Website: lowes
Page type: added-to-cart
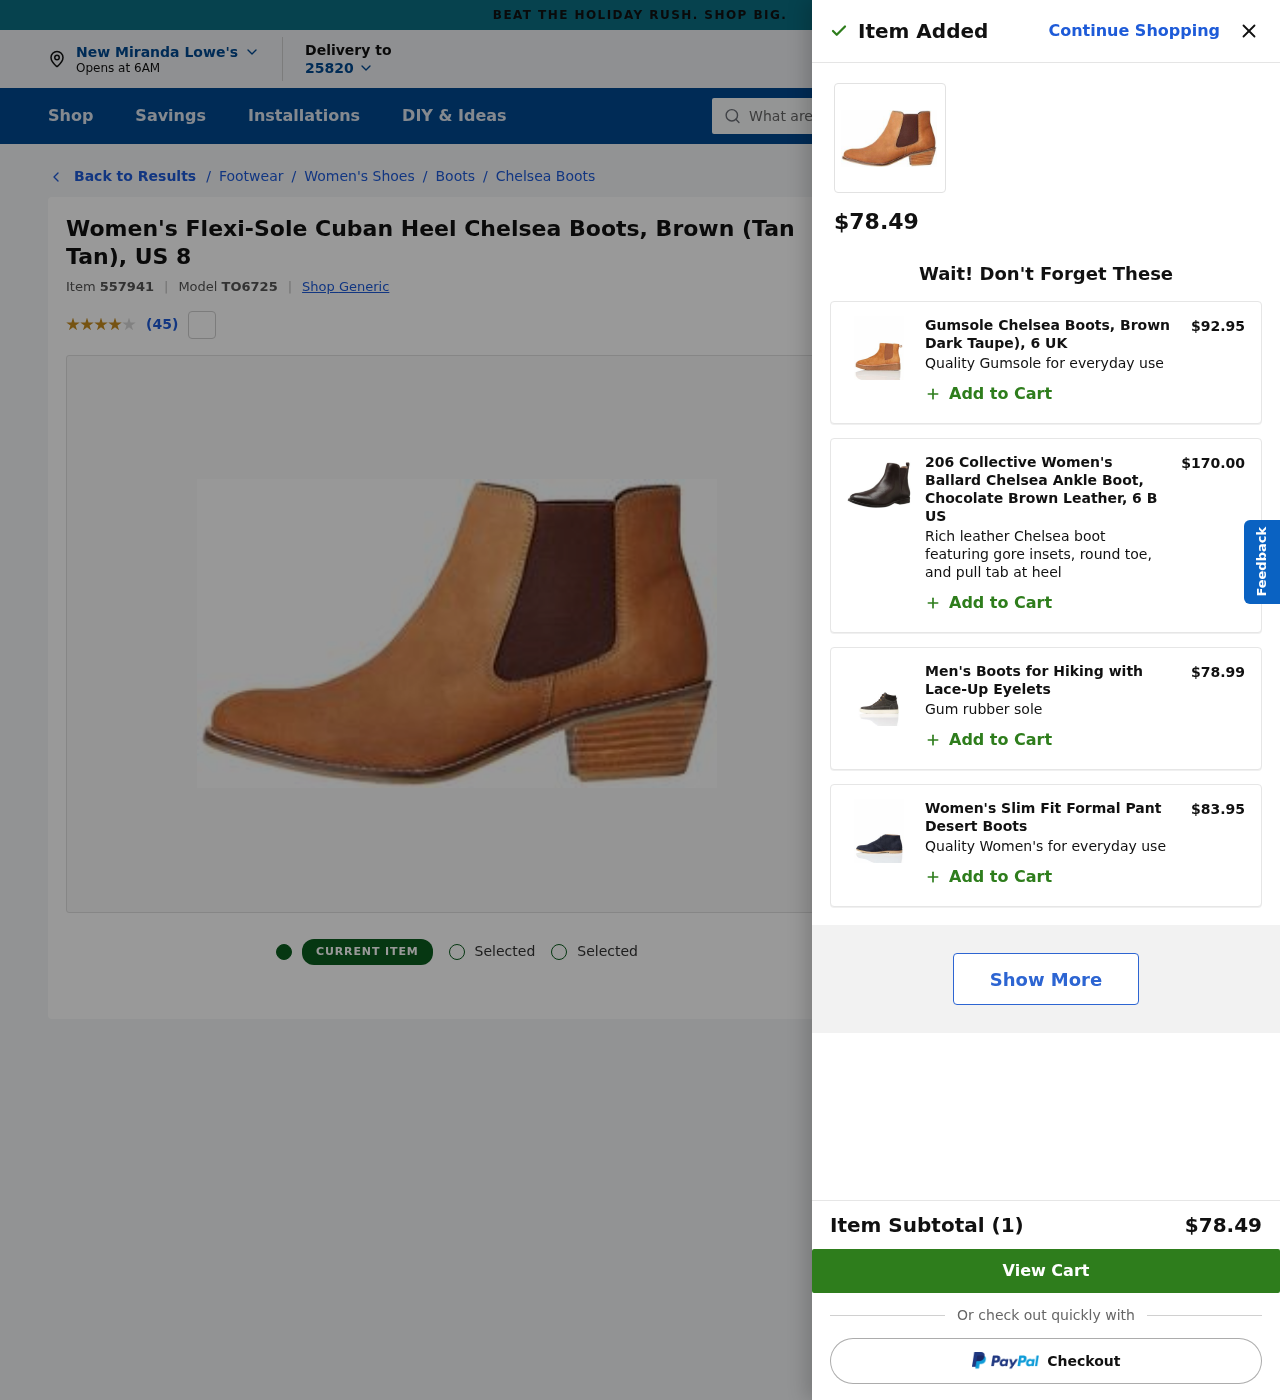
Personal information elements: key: PII_CITY
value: New Miranda
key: PII_POSTCODE
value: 25820
Product elements: key: PRODUCT1_BRAND
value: Generic
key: PRODUCT1_BREADCRUMB
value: Footwear
Women's Shoes
Boots
Chelsea Boots
Flexi-Sole Chelsea Boots
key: PRODUCT1_NAME
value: Women's Flexi-Sole Cuban Heel Chelsea Boots, Brown (Tan Tan), US 8
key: PRODUCT1_NUM_RATINGS
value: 45
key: PRODUCT1_PRICE
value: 78.49
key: PRODUCT1_RATING
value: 3.6
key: PRODUCT2_DESC
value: Quality Gumsole for everyday use
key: PRODUCT2_NAME
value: Gumsole Chelsea Boots, Brown Dark Taupe), 6 UK
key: PRODUCT2_PRICE
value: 92.95
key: PRODUCT3_DESC
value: Rich leather Chelsea boot featuring gore insets, round toe, and pull tab at heel
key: PRODUCT3_NAME
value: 206 Collective Women's Ballard Chelsea Ankle Boot, Chocolate Brown Leather, 6 B US
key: PRODUCT3_PRICE
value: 170
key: PRODUCT4_DESC
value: Gum rubber sole
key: PRODUCT4_NAME
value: Men's Boots for Hiking with Lace-Up Eyelets
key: PRODUCT4_PRICE
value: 78.99
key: PRODUCT5_DESC
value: Quality Women's for everyday use
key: PRODUCT5_NAME
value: Women's Slim Fit Formal Pant Desert Boots
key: PRODUCT5_PRICE
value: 83.95
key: PRODUCT1_ITEM_ID
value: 557941
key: PRODUCT1_MODEL_ID
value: TO6725
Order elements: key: ORDER_NUM_ITEMS
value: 1
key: ORDER_SUBTOTAL
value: $78.49
Search elements: key: HEADER_SEARCH
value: What are you looking for?